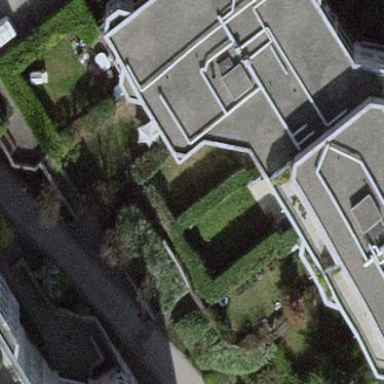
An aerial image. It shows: Garden surrounded by fence.